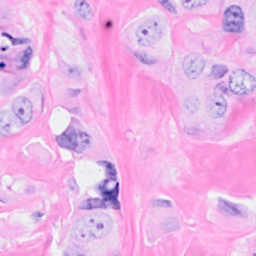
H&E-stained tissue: Breast